Field crop: maize
Growth stage: 2
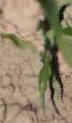
Species: maize